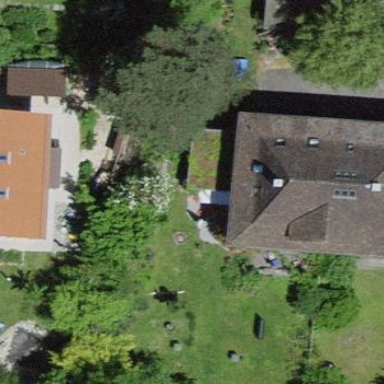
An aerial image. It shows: Terrace building with hipped roof.